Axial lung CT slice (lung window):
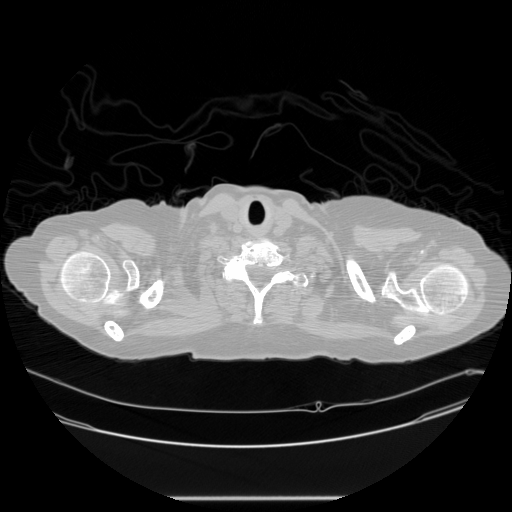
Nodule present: no